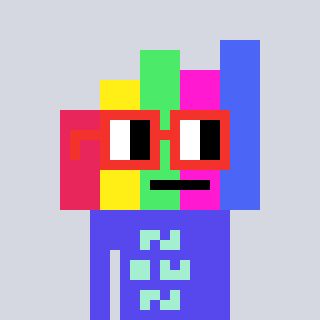
a pixel art character with square red glasses, a bar chart-shaped head and a computerblue-colored body on a cool background